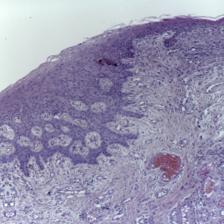
Diagnosis: OSCC